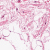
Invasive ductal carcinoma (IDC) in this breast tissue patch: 0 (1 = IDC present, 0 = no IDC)